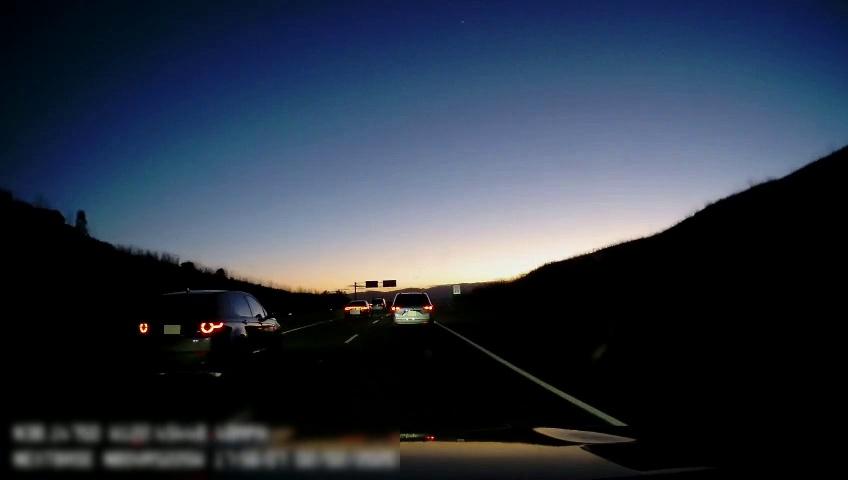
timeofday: Dusk/Dawn/Twilight
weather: Sunny
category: Drivable Space
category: Vehicles | Car
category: Vehicles | SUV
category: Vehicles | SUV
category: Vehicles | Car
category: Lanes | Alternate Lane
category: Lanes | Current Lane
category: Lanes | Current Lane